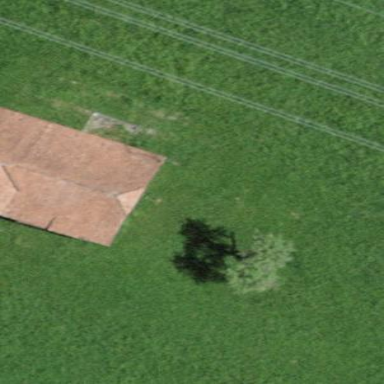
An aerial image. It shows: Rural barn.